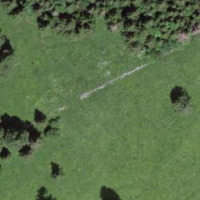
EUNIS habitat code: 41
Species observed at this site:
Euphorbia cyparissias